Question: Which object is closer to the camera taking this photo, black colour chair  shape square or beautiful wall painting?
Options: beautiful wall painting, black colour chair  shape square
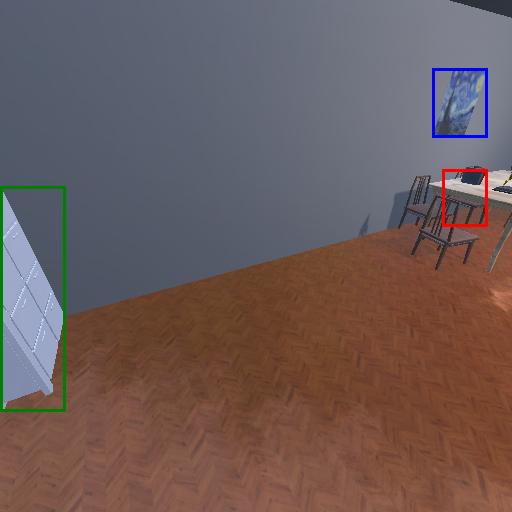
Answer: beautiful wall painting